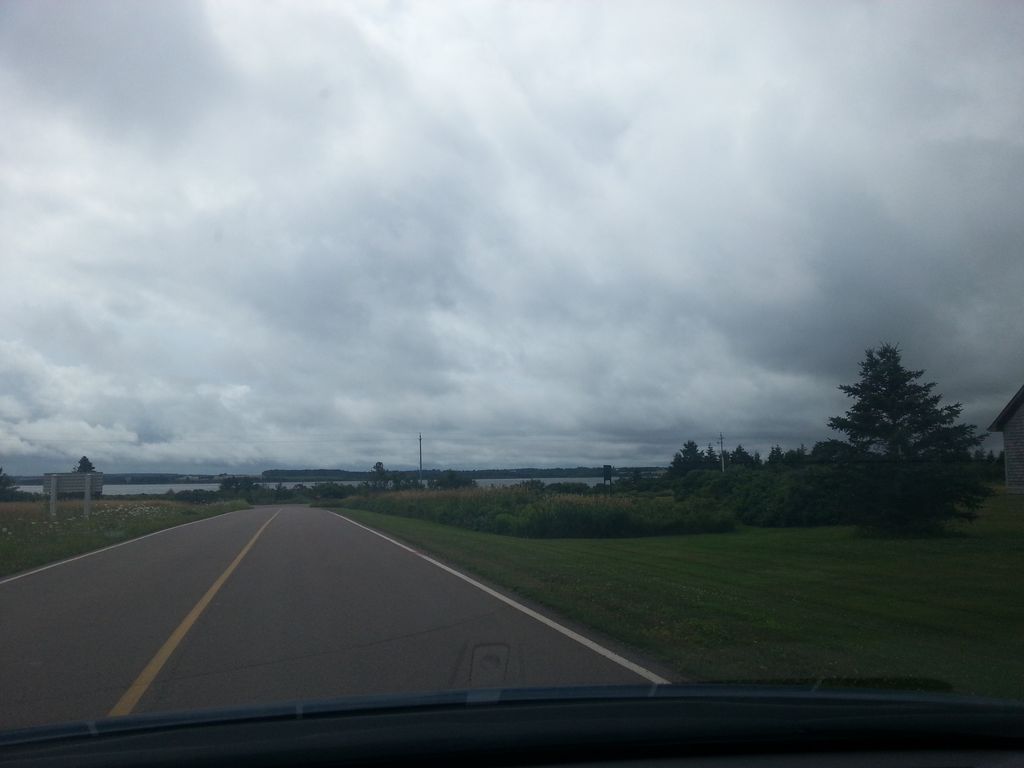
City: charlottetown